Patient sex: M
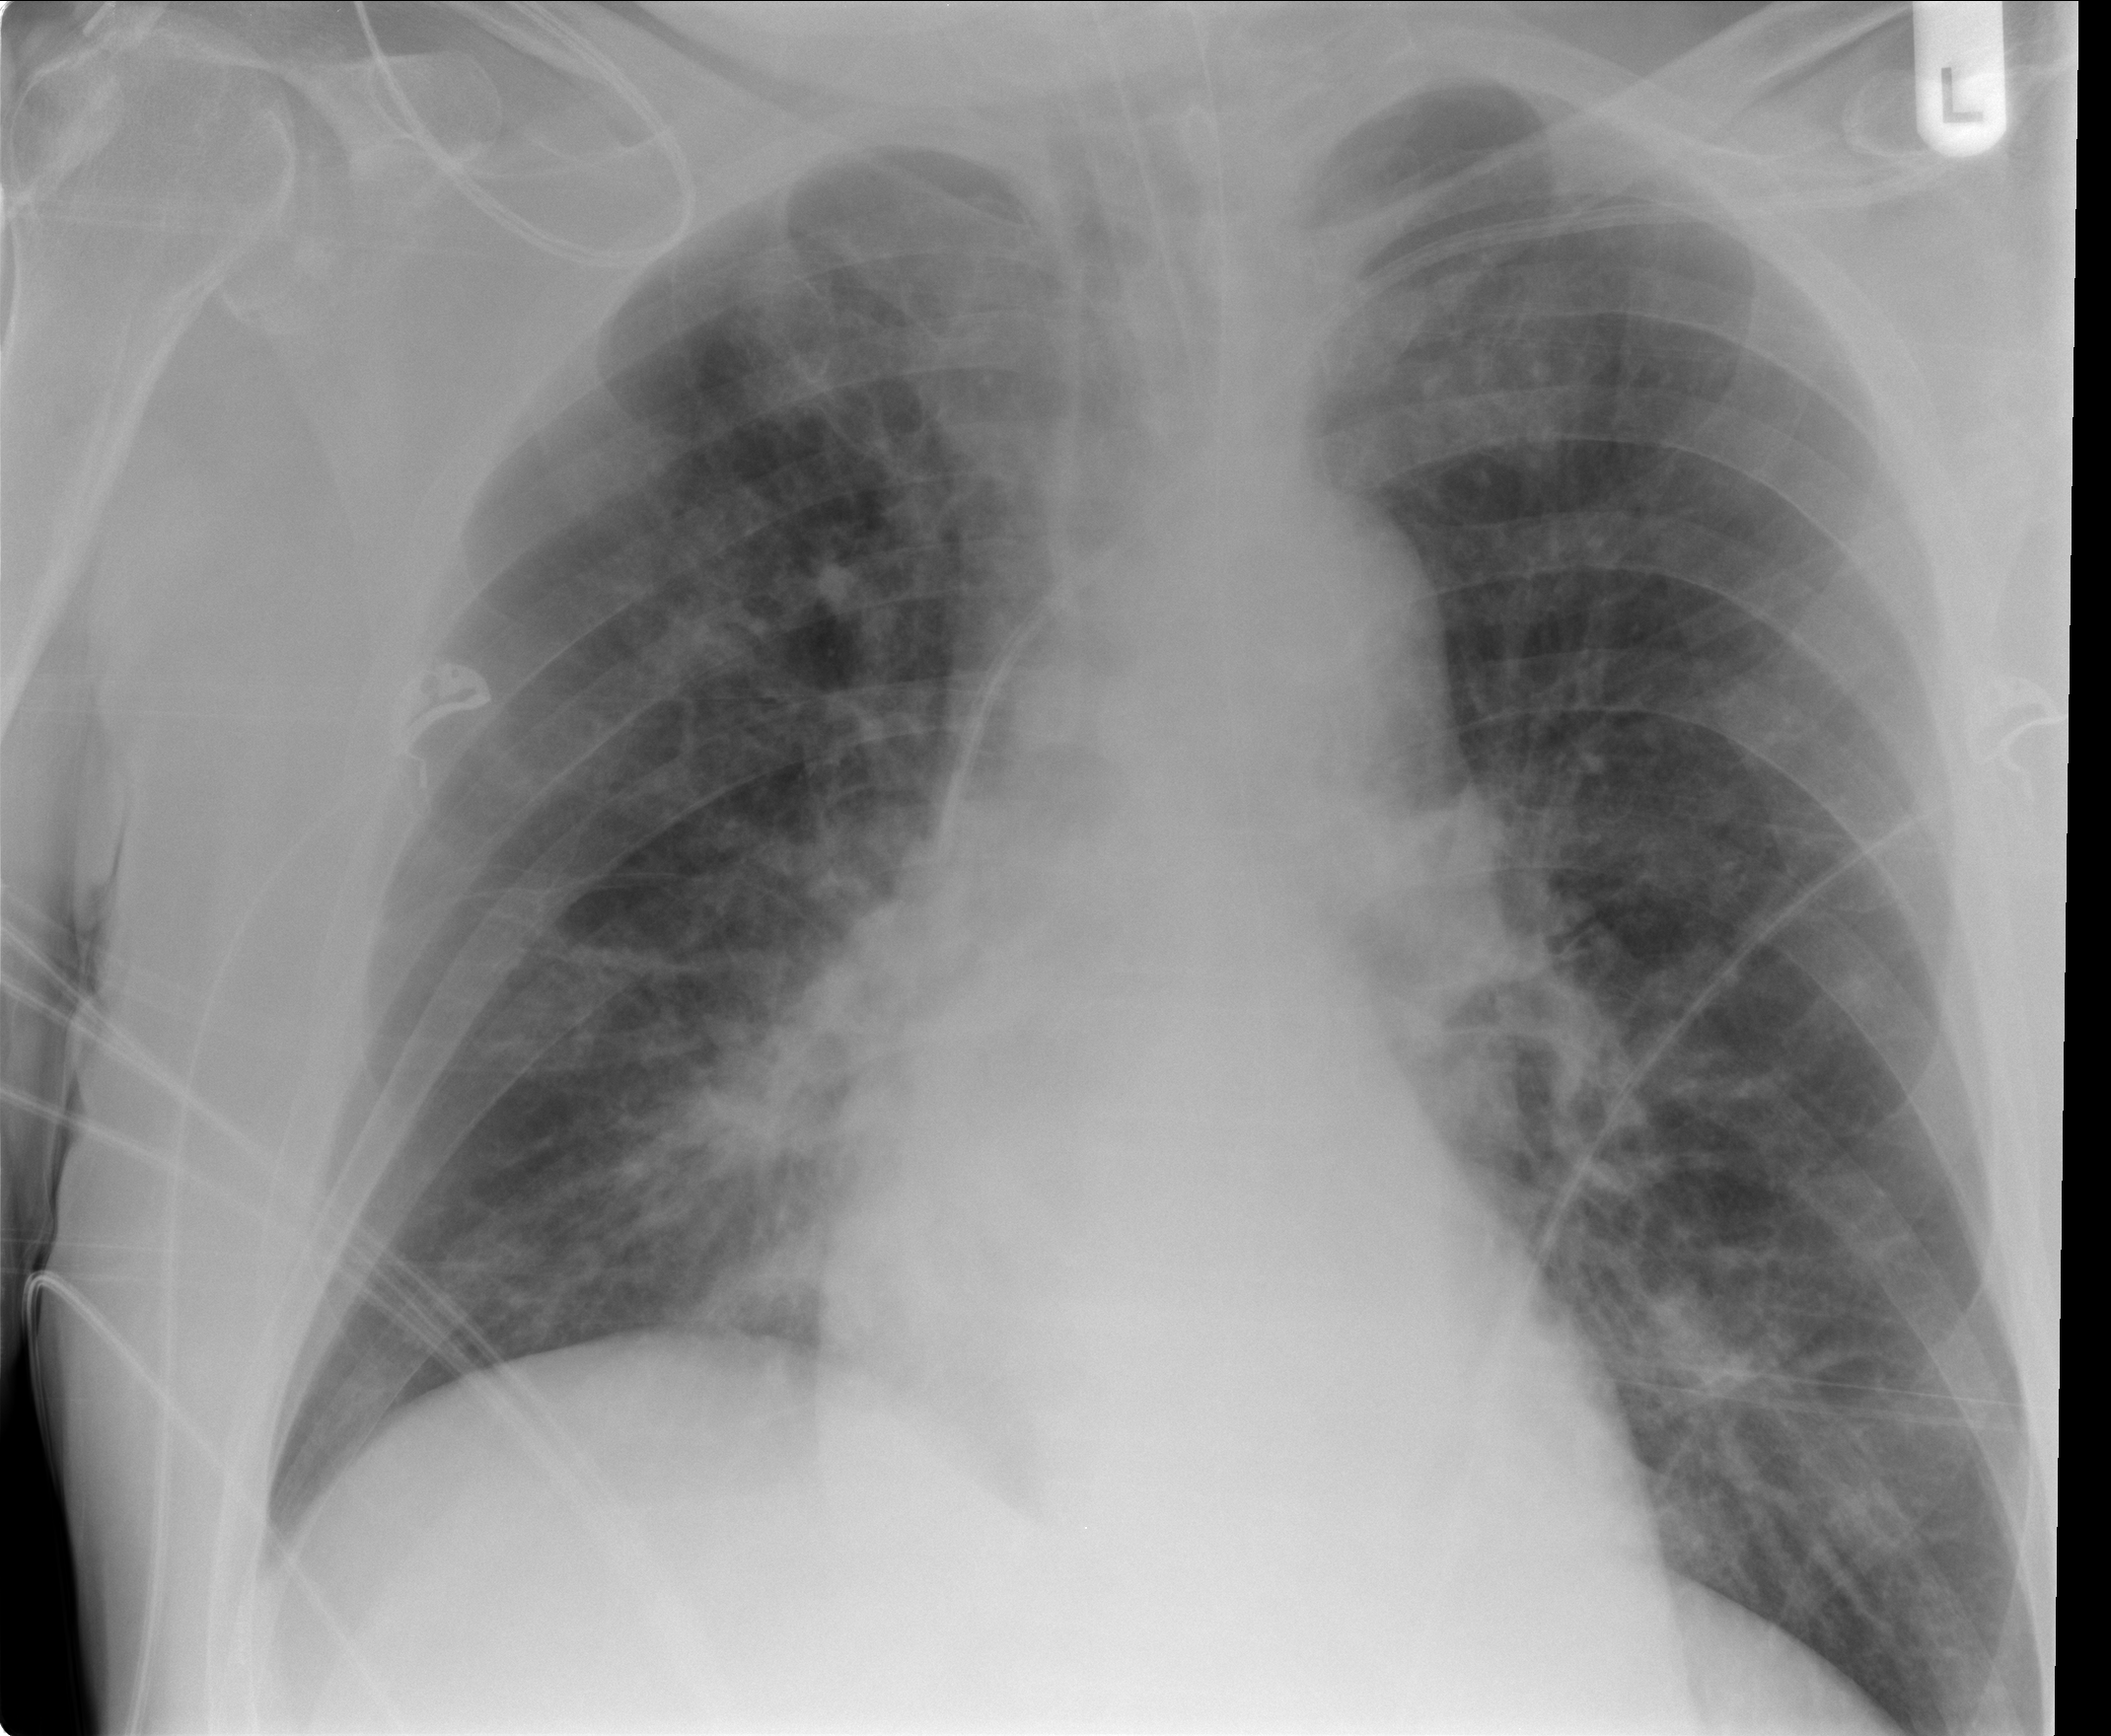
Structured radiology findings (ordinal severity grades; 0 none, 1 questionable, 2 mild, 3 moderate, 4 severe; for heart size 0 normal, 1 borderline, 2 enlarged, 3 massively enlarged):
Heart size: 1
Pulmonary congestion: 1
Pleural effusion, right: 0
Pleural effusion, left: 0
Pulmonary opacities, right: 2
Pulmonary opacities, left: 0
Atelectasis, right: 1
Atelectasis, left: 2